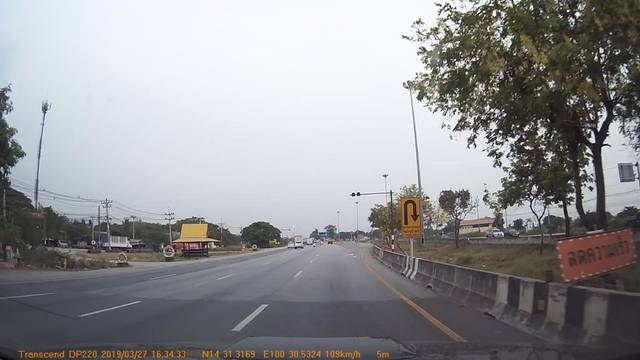
Region: Thailand
Coordinates: 14.522, 100.509